Question: I wanted to have colored 'ping' command output using a shell script. But in the process, I ended up having my command line also colored. Is there any way I can have only my output colored?
Here is my bash script:
'''
#!/bin/bash
num=1
for((i=1; i <= "$1"; i++))
do
echo "$(tput setaf "$num")Hello $i"
((num=num + 1))
done
'''
Please see this for example:

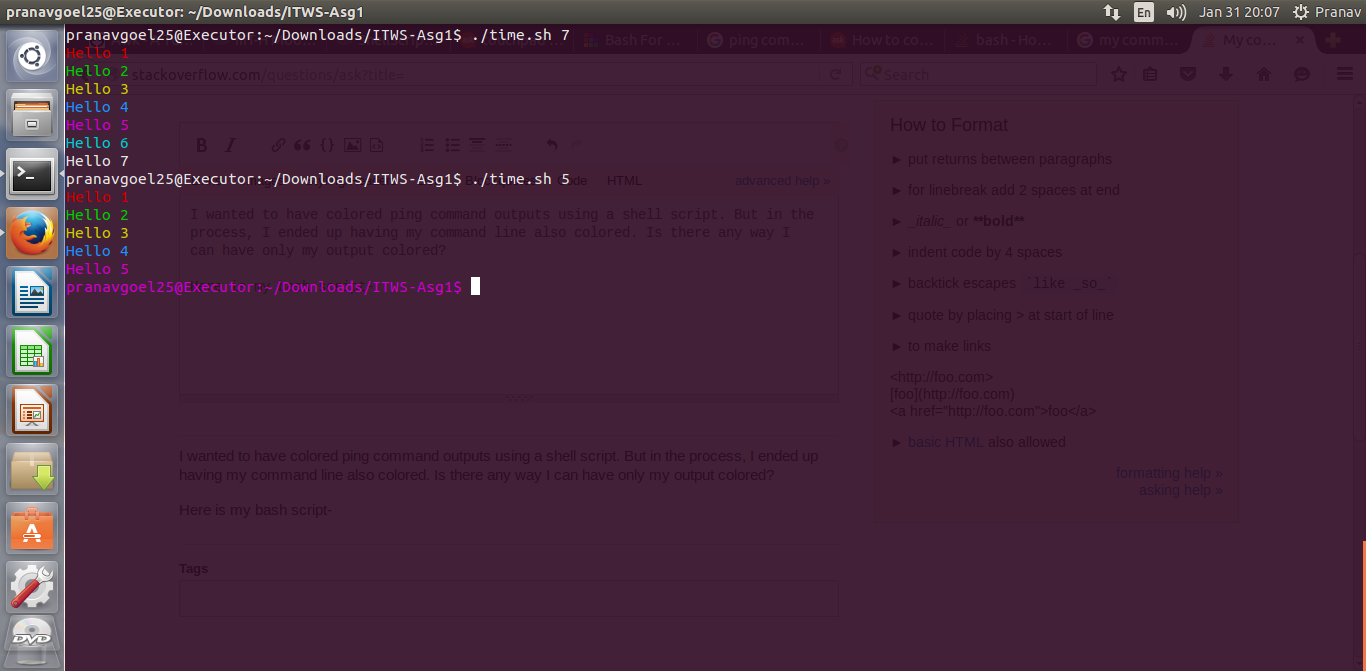
Answer: You need to reset the color after you set it. With tput, this can be done using 'tput sgr0' (which removes all attributes). Example:
'''
#!/bin/bash
num=1
for((i=1; i <= "$1"; i++))
do
echo "$(tput setaf "$num")Hello $i$(tput sgr0)"
((num=num + 1))
done
'''
Think of the color setting as markup, and your terminal emulator is something which shows the marked up text. It cannot know where program output begins and ends, as all it receives is a continous stream of text (and control codes for "markup"). Depending on your prompt configuration (see 'echo $PS1'), your prompt may or may not have markup to set the color. If it does not, then there is nothing which overrides the color markup given by the output of your program, thus, the prompt gets whatever color your program last set.
(Note: My bash does not support whatever syntax you are using there for the for-loop condition. I just changed the relevant parts.)